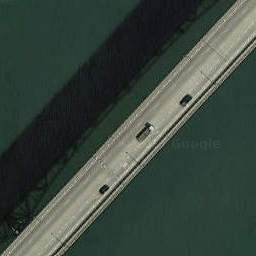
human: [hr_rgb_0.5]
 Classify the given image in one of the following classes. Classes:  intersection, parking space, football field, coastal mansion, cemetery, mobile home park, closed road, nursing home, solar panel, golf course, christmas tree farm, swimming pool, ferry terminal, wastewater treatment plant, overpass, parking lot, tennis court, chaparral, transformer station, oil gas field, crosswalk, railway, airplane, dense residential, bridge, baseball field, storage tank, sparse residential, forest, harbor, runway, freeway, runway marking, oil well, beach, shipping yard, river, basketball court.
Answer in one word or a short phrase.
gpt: bridge